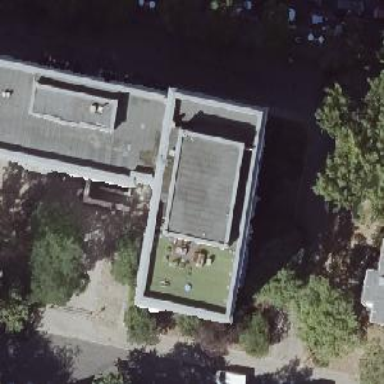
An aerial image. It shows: The image shows part of apartment building.